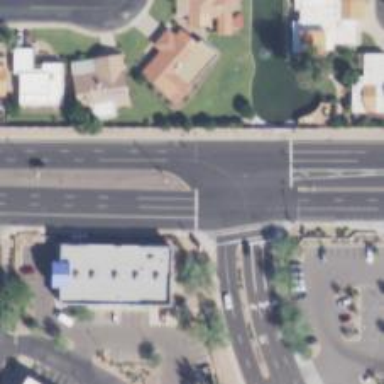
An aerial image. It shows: Solid stop line on the road marking.